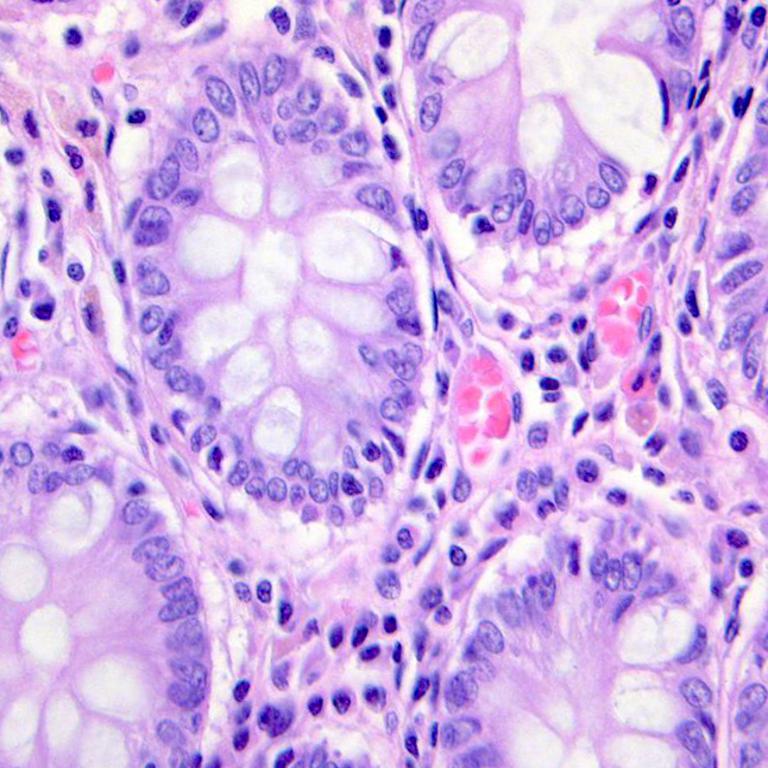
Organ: colon
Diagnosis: benign